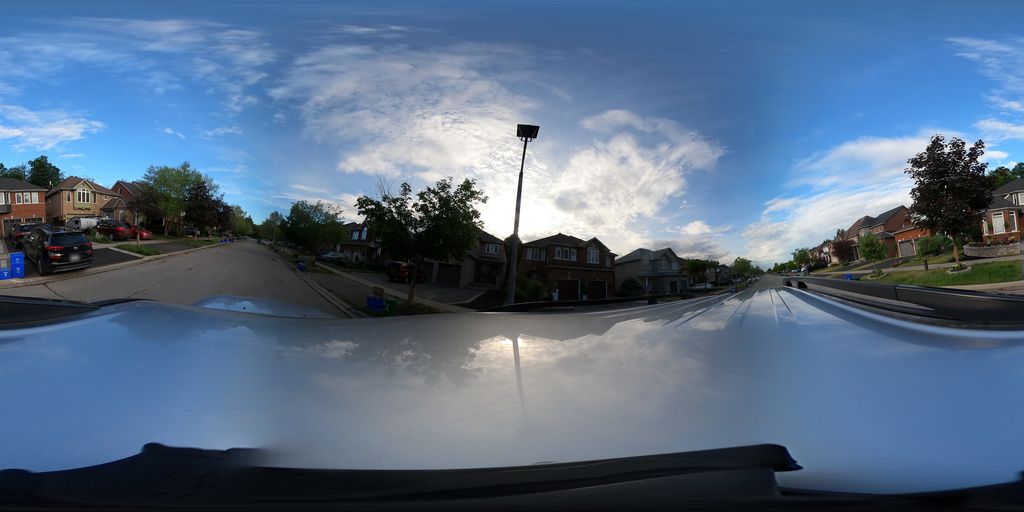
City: toronto